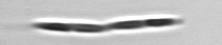
Label: Pseudo-nitzschia